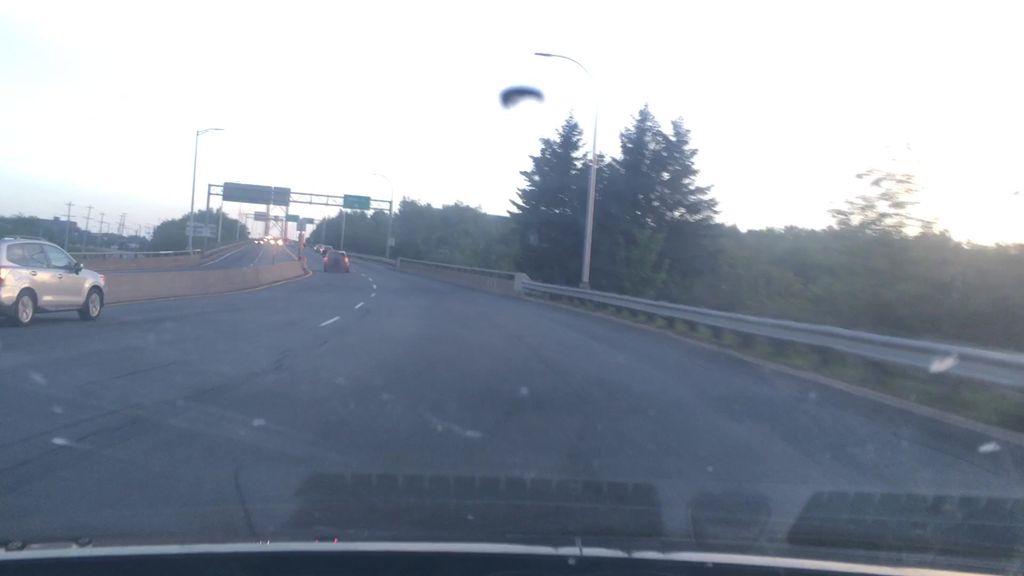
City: halifax